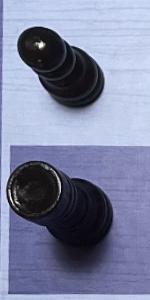
Label: Rook_Black